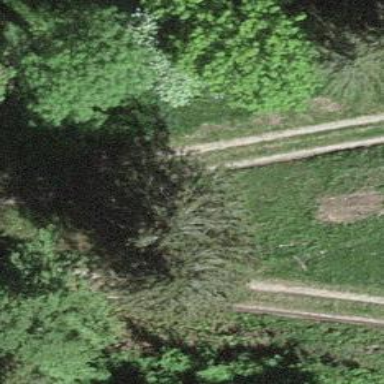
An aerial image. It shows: Grass track with grade 5 tracktype.